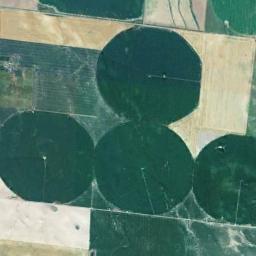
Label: circular_farmland